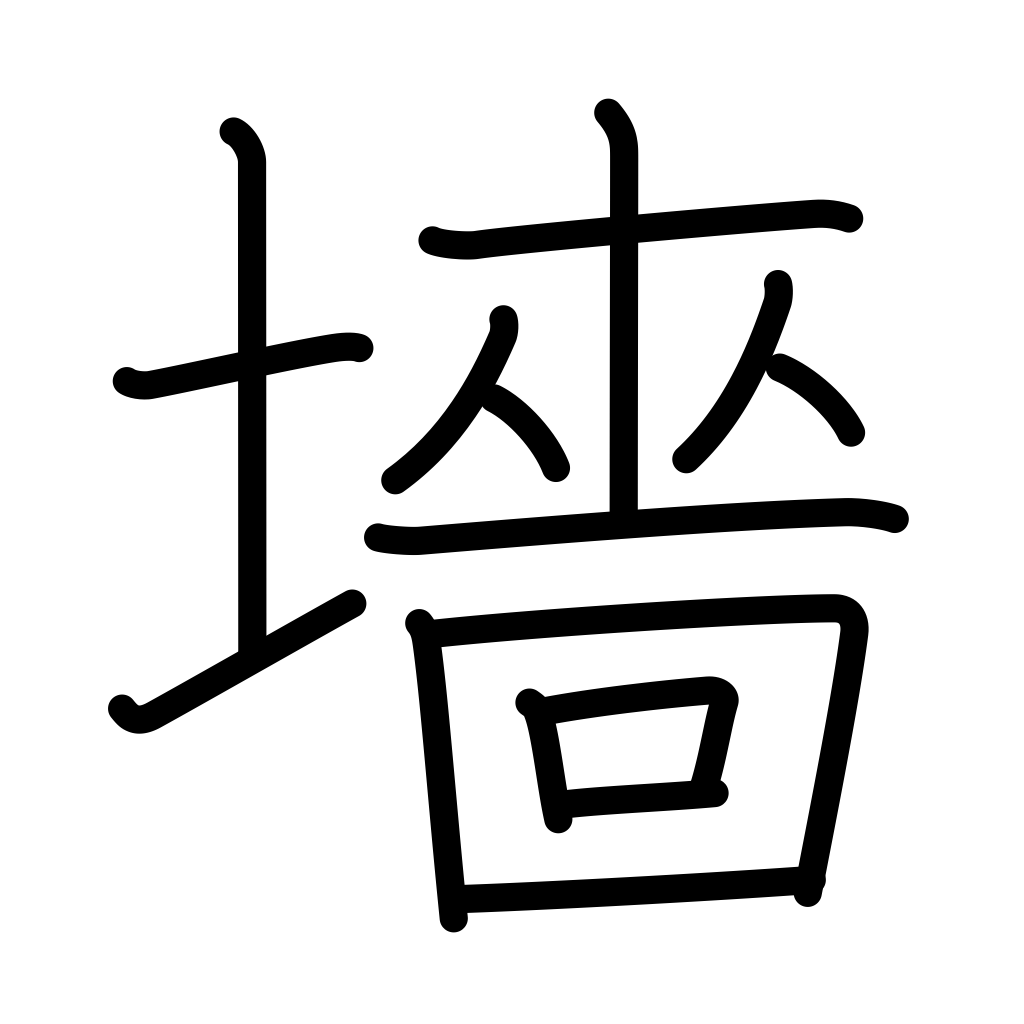
Meaning: fence, hedge